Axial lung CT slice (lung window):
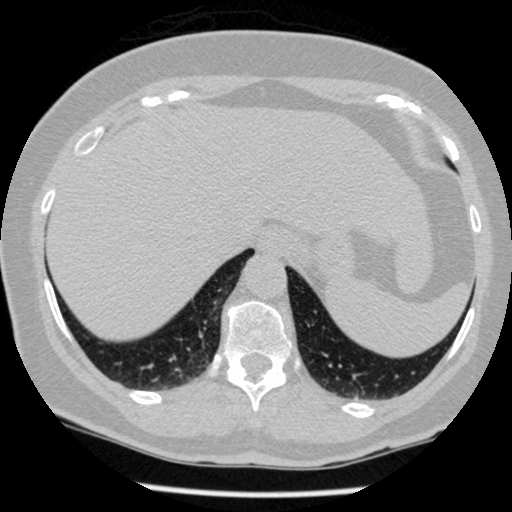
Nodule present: no